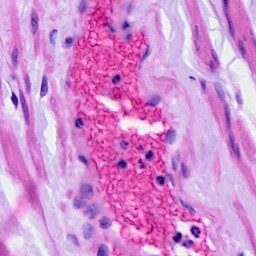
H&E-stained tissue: Ovarian